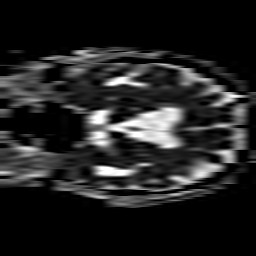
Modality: ADC
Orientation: coronal
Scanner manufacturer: philips
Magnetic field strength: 3 T
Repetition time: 3.71 s
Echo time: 0.059 s